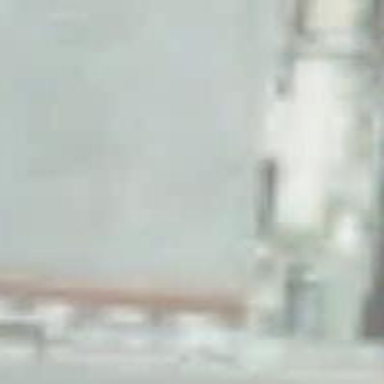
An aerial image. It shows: Industrial building.